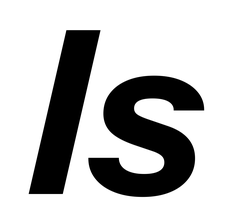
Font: InstrumentSans-Italic_Bold_Italic